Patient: sex M, age 45
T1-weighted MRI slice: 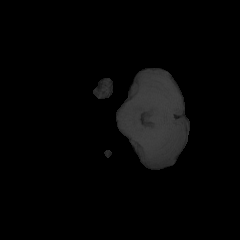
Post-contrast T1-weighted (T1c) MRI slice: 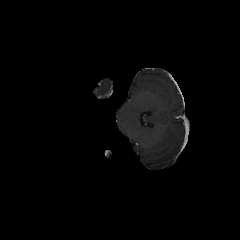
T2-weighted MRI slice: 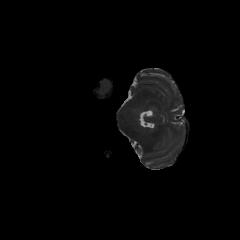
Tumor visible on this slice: no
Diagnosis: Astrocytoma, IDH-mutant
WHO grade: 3